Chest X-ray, AP view. Patient: 67 years old, sex M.
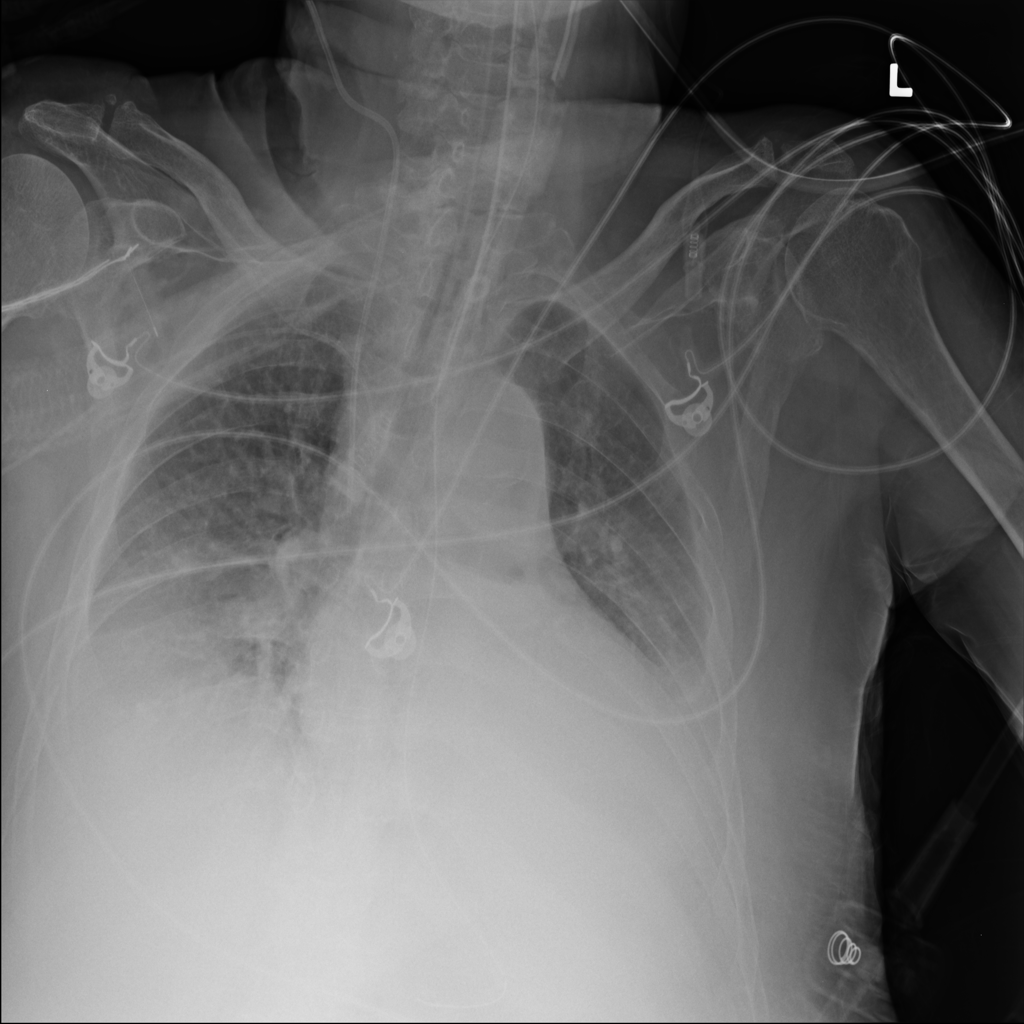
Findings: Consolidation